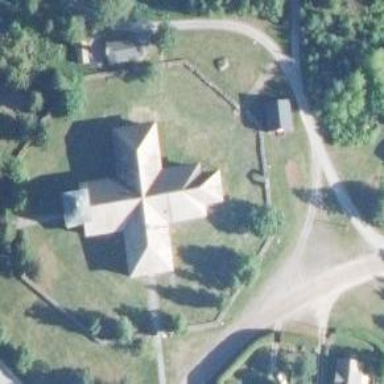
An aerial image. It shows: Place of worship.